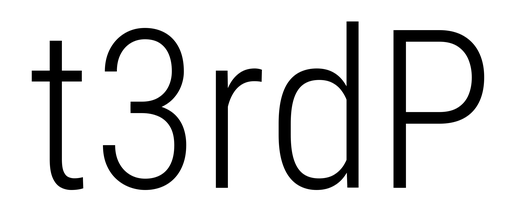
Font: Roboto_Condensed_Light